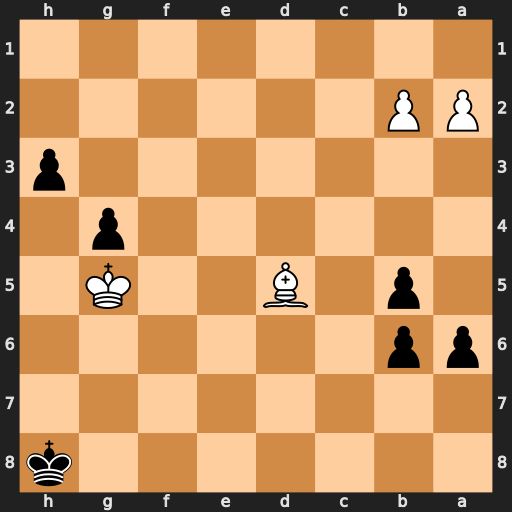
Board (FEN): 7k/8/pp6/1p1B2K1/6p1/7p/PP6/8
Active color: b
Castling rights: -
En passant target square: -
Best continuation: g3 Be6 g2